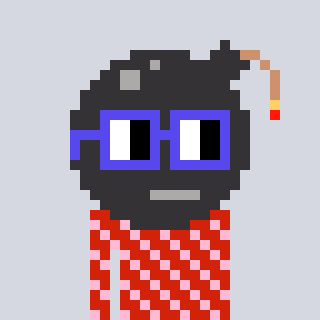
a pixel art character with square blue glasses, a bomb-shaped head and a red-colored body on a cool background